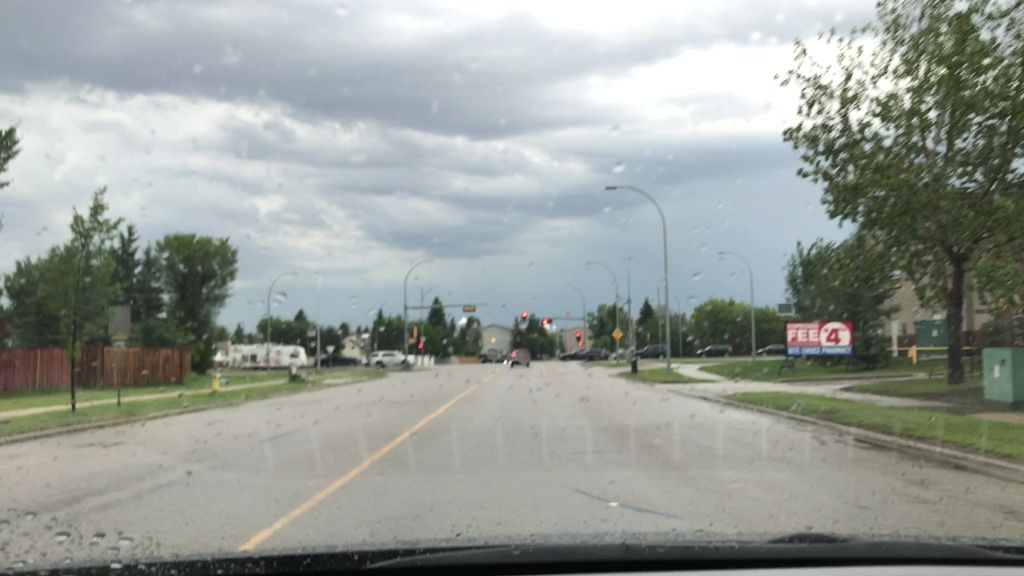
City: edmonton